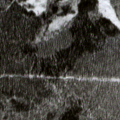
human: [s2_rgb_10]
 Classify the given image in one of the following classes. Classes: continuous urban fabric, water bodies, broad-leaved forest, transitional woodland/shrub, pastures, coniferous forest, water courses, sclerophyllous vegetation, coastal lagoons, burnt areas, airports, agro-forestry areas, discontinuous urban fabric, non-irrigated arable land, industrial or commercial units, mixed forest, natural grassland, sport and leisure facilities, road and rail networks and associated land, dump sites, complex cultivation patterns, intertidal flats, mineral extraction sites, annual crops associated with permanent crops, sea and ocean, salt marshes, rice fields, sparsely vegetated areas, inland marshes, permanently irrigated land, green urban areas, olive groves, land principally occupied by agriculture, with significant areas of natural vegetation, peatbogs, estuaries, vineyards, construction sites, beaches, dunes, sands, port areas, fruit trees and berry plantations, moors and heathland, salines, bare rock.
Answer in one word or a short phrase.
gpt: coniferous forest